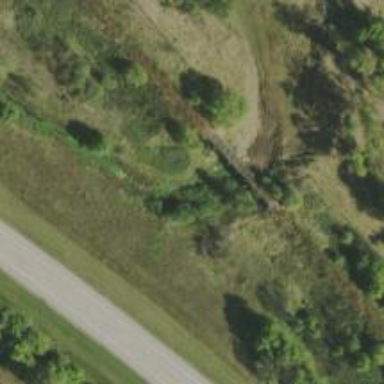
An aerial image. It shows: Abandoned railway.